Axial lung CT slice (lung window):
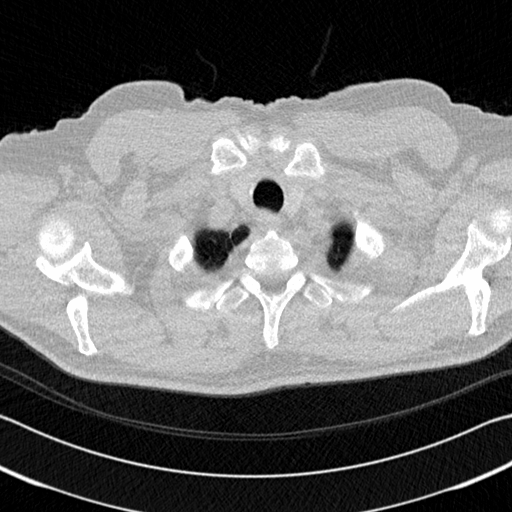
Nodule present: no